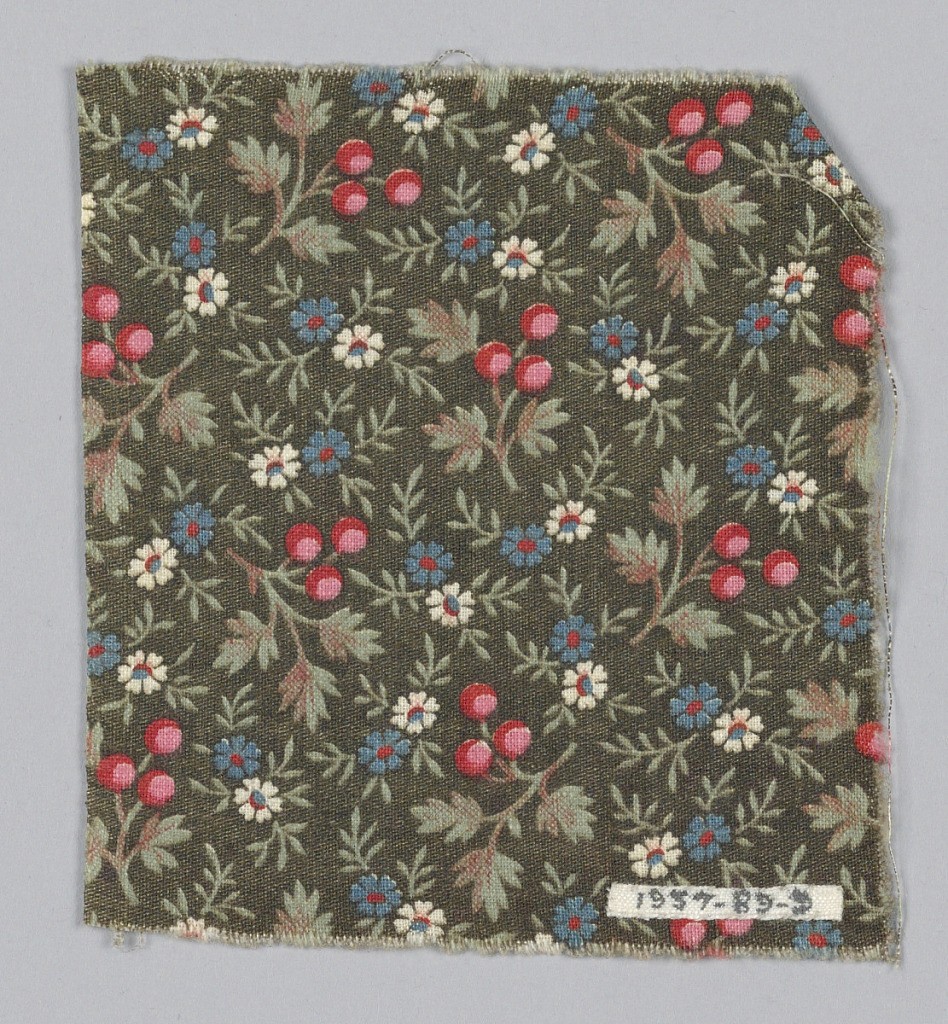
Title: Fragment
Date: ca. 1850
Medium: cotton Technique: printed on plain weave
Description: Fragment with a dark greenish-black ground and a design of blue and white daisies and red berries, with grey-green foliage.